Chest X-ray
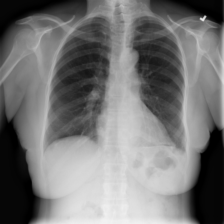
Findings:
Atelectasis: negative
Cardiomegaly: negative
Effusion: negative
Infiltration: negative
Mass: negative
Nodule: negative
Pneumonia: negative
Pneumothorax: negative
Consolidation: negative
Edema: negative
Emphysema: negative
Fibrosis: negative
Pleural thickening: negative
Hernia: negative